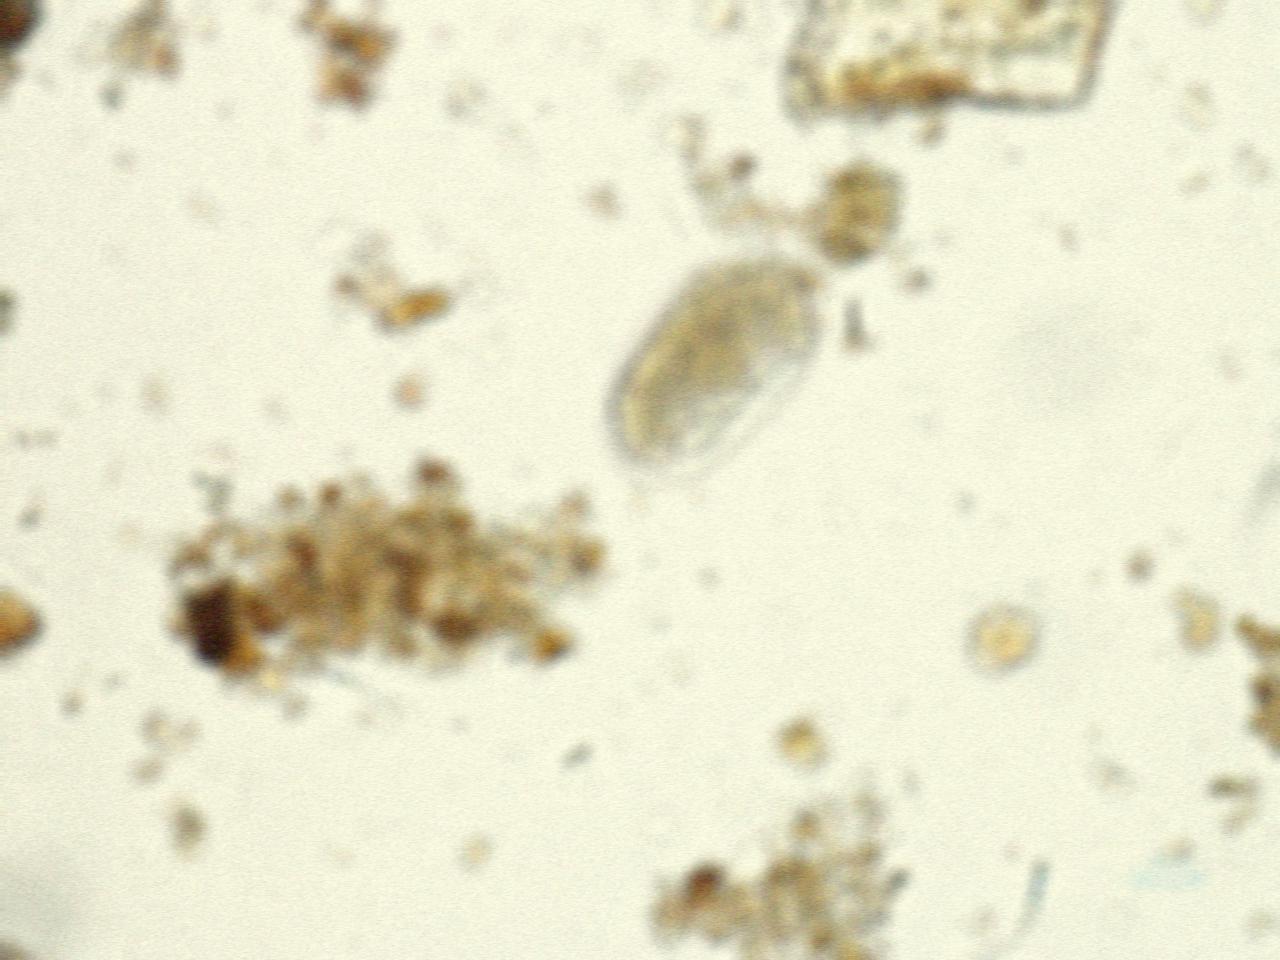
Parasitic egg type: Hookworm egg